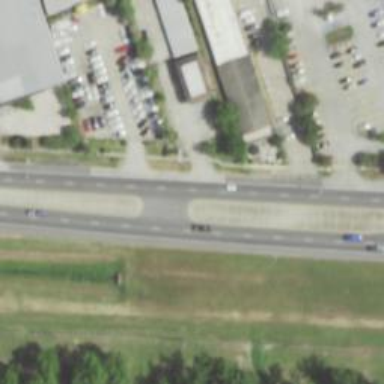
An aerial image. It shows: Trunk link highway.